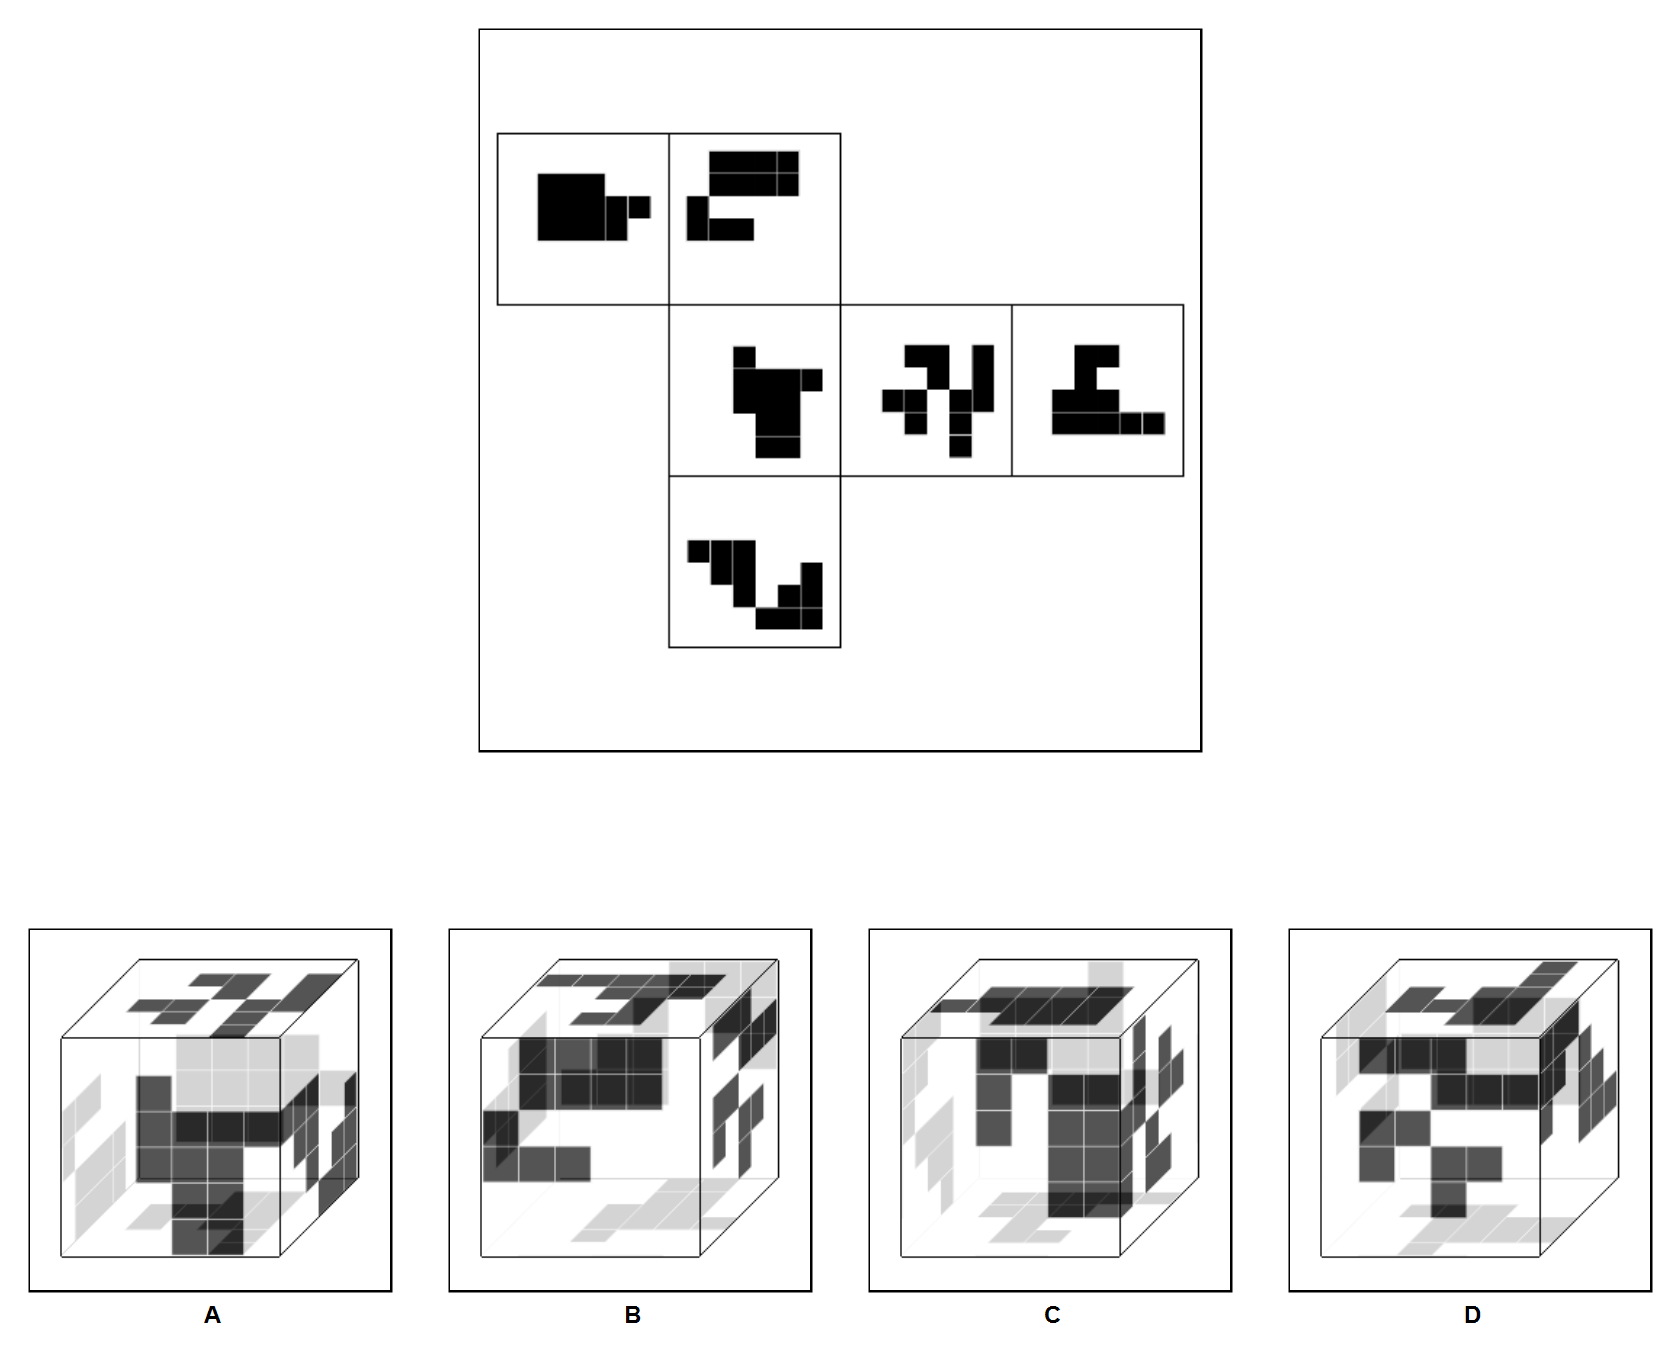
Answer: B